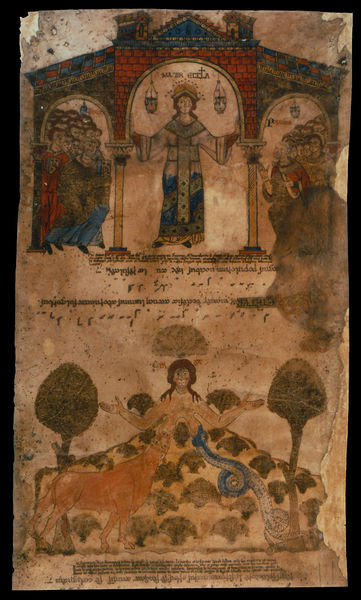
Titel: Barberini-Exultetrolle aus Montecassino
Standort: Cassino, Montecassino (EU - I - Latium - Frosinone)
Institution: Vatikan, Biblioteca Apostolica Vaticana
Schlagwörter: baum, berg, blau, gott, mann, bäume, landschaft, menschen, stadt, busen, frau, säule, säulen, zeichnung, haus, rot, tier, tiere, bibel, mensch, kirche, pflanzen, garten, schrift, mauer, kuh, figuren, könig, tor, paradies, buch, torbogen, seite, text, schlange, buchseite, flecken, arabisch, hirsch, christus, jesus, eden, heiliger, ochse, stier, speisung, nähren, elch, buchmalerei